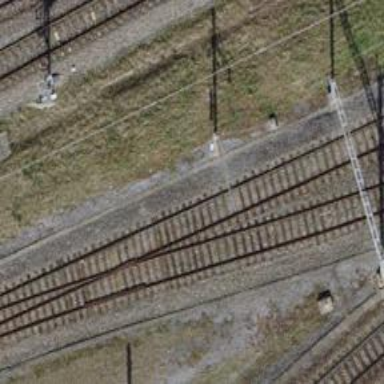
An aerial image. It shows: Rail yard with electrified contact lines for the trains.